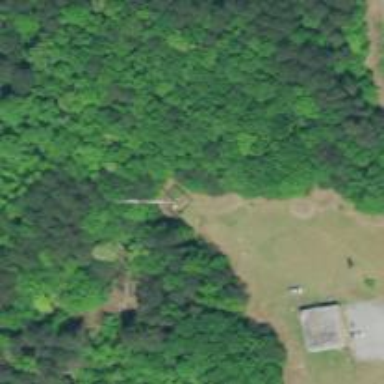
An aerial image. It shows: Mast tower used for communication.